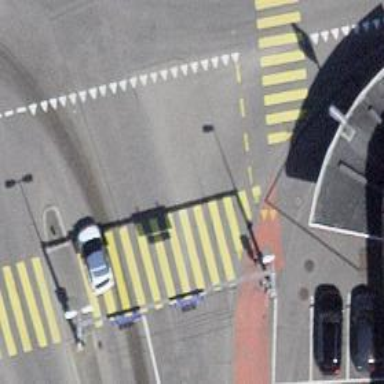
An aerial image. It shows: Footway with zebra crossing.